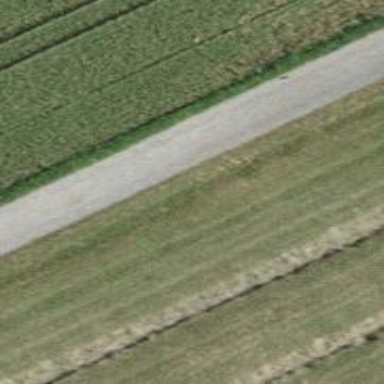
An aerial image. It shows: Well-maintained track road of grade 1.